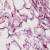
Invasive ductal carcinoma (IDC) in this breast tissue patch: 0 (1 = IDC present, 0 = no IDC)